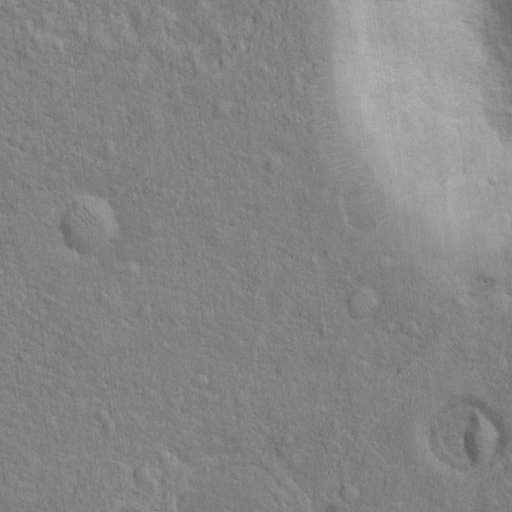
Objects detected: cone